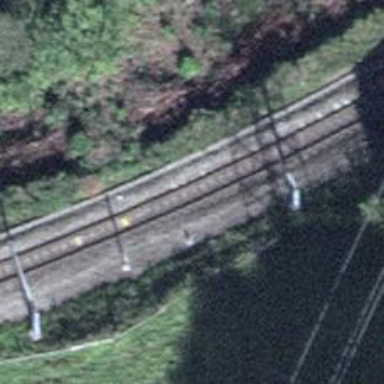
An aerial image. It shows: Narrow-gauge railway with 1 track. The tracks are electrified with contact line.